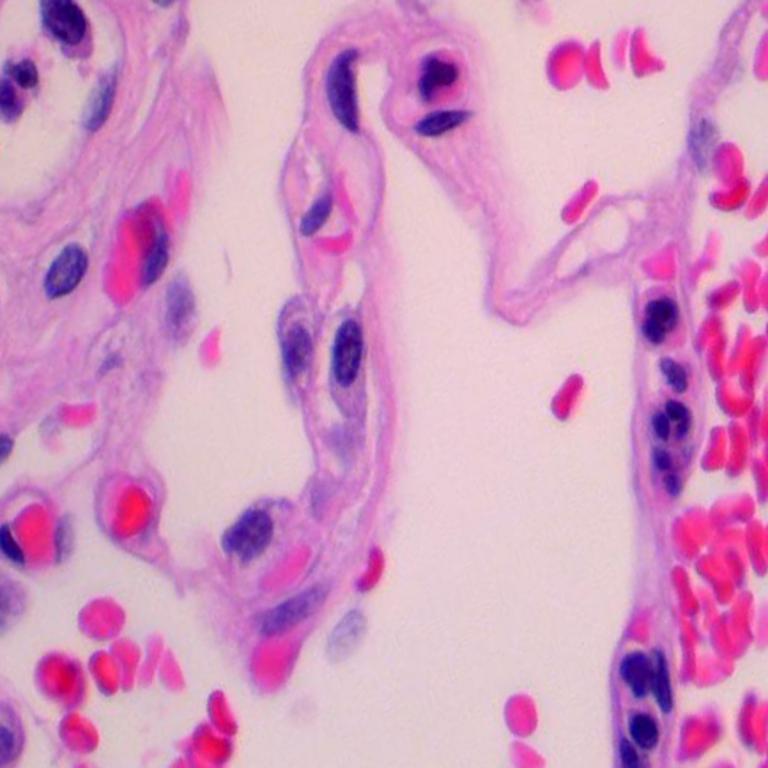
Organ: lung
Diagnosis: benign